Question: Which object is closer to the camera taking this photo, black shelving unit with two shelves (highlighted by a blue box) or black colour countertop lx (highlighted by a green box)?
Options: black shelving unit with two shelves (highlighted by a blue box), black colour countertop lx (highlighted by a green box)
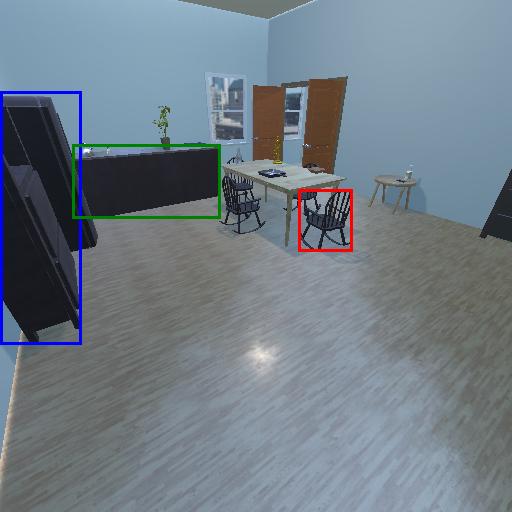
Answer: black shelving unit with two shelves (highlighted by a blue box)